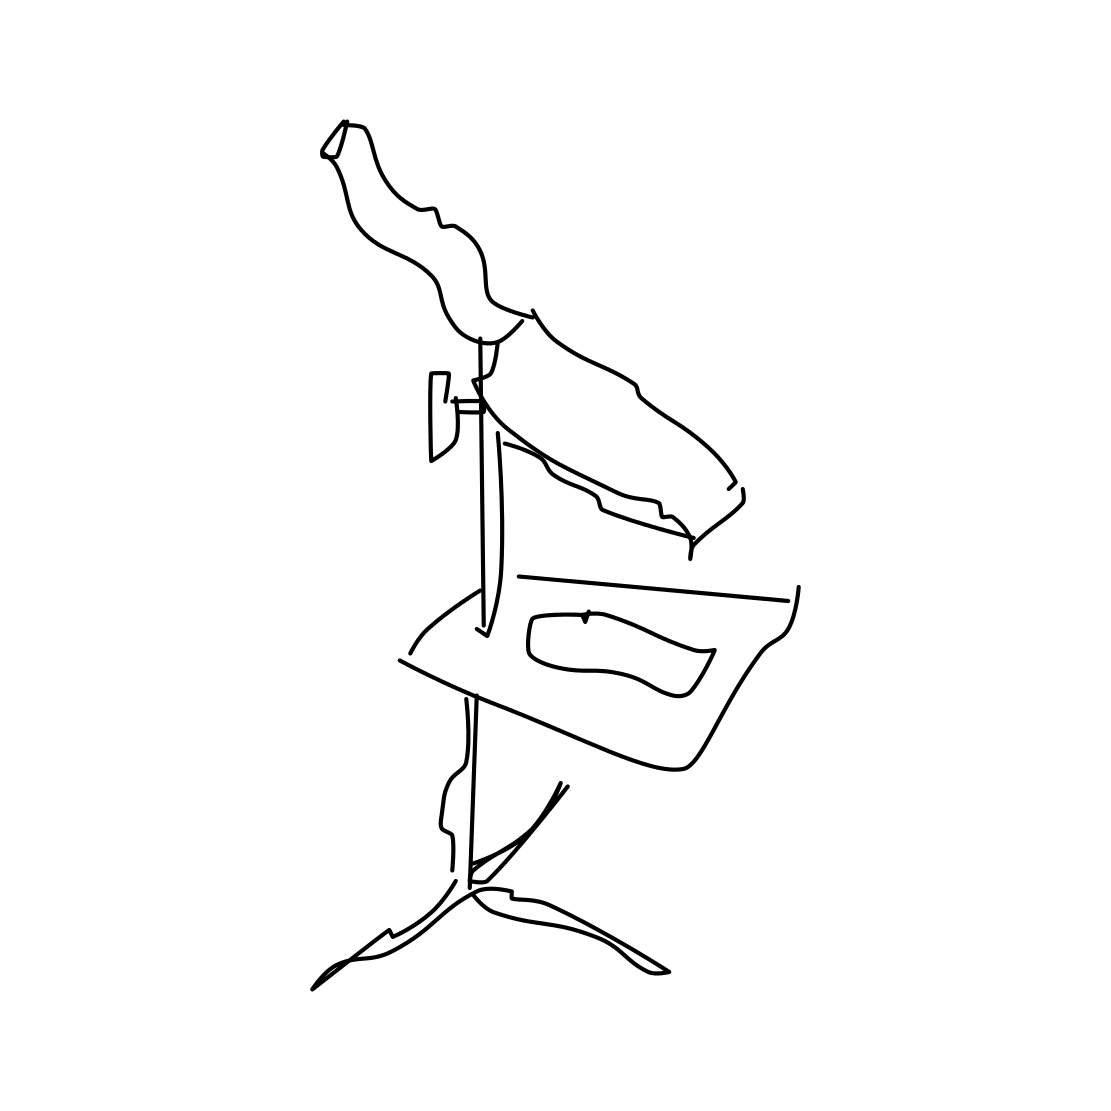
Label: microscope